Field crop: tomato
Growth stage: 1
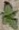
Species: solanum